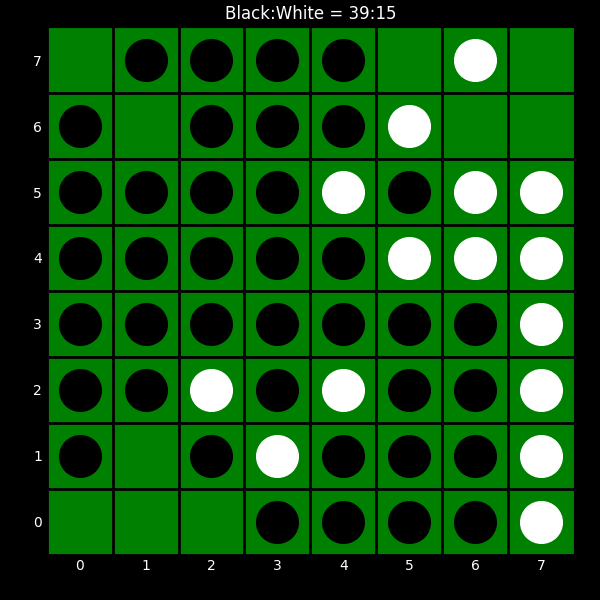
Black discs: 39
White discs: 15